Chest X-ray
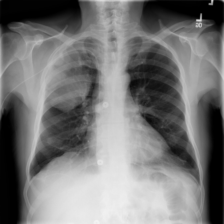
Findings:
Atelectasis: negative
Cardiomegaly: negative
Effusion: negative
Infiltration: negative
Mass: negative
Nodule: negative
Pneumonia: negative
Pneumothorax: negative
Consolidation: negative
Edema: negative
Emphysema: negative
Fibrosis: negative
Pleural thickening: negative
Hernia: negative